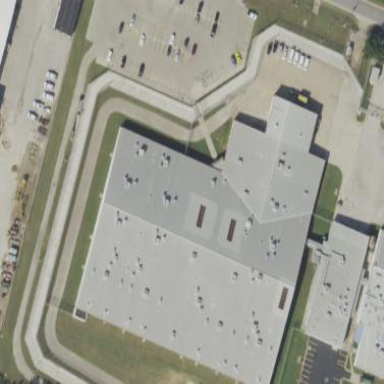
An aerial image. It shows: Prison.